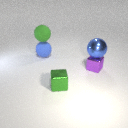
small green metal cube to the left of small purple metal cube